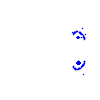
Particle: electron